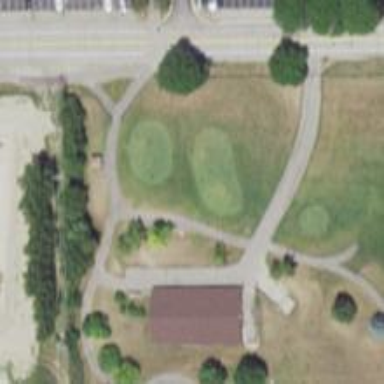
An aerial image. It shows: Path for both road and golf.